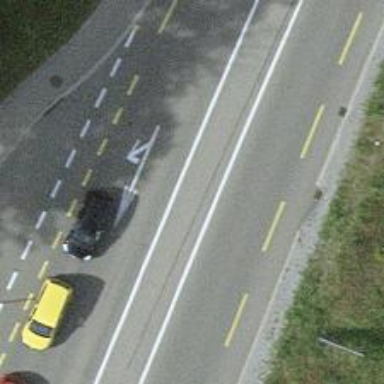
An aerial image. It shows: Secondary road with asphalt surface. The road has separate sidewalk and cycle lane on both sides.